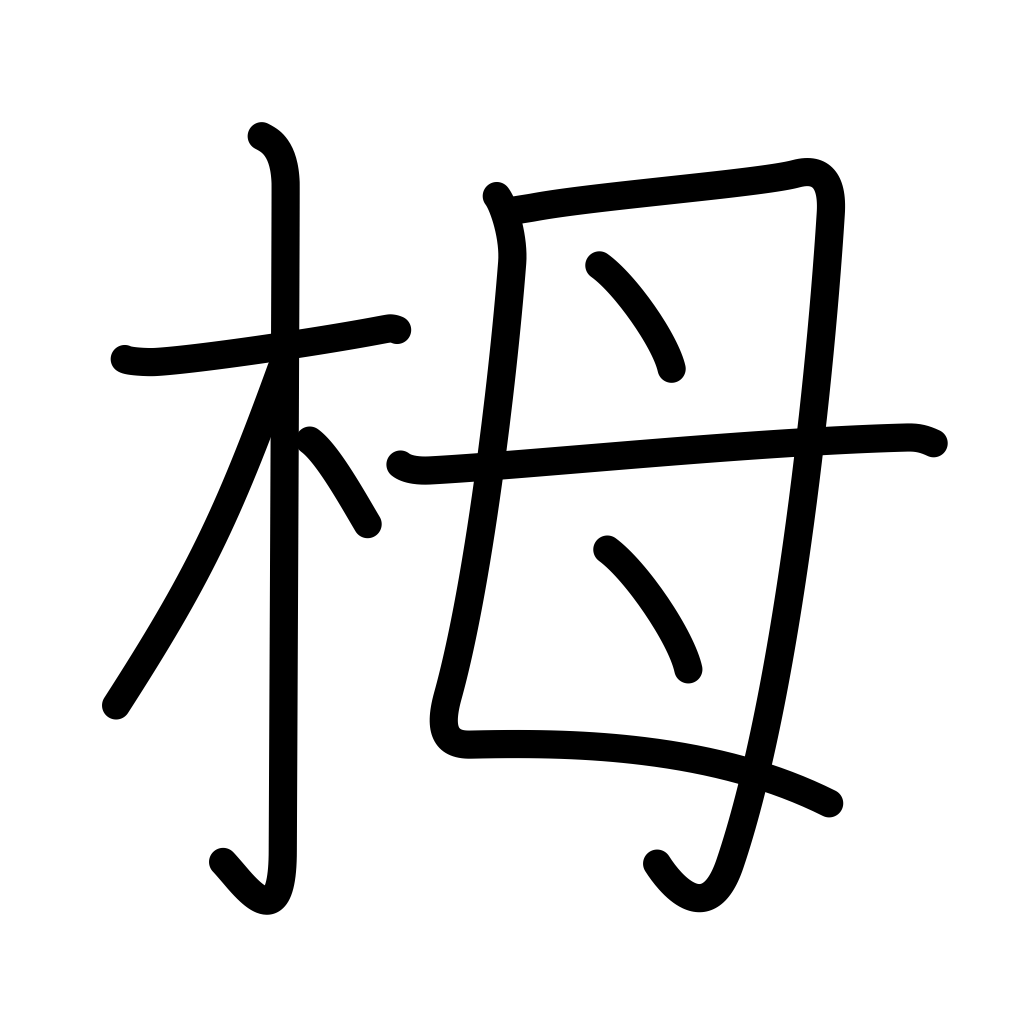
Meaning: hemlock